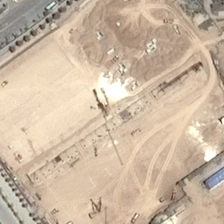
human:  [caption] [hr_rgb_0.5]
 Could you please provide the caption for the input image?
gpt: two roads with green trees are near a piece of bareland .

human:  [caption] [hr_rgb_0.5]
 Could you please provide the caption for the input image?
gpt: two roads with green trees are near a piece of bareland .

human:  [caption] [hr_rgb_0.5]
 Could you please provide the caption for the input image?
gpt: two roads with green trees are near a piece of bareland .

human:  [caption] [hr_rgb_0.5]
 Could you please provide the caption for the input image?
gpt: two roads with green trees are near a piece of bareland .

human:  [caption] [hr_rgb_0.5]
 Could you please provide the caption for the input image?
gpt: two roads with green trees are near a piece of bareland .